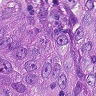
Metastatic tissue present: yes